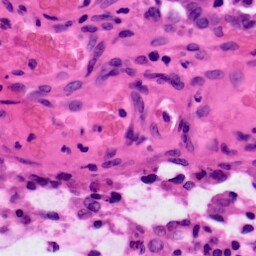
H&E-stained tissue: Colon